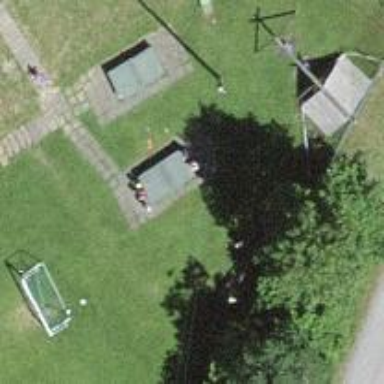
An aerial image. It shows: Playground area for leisure land.